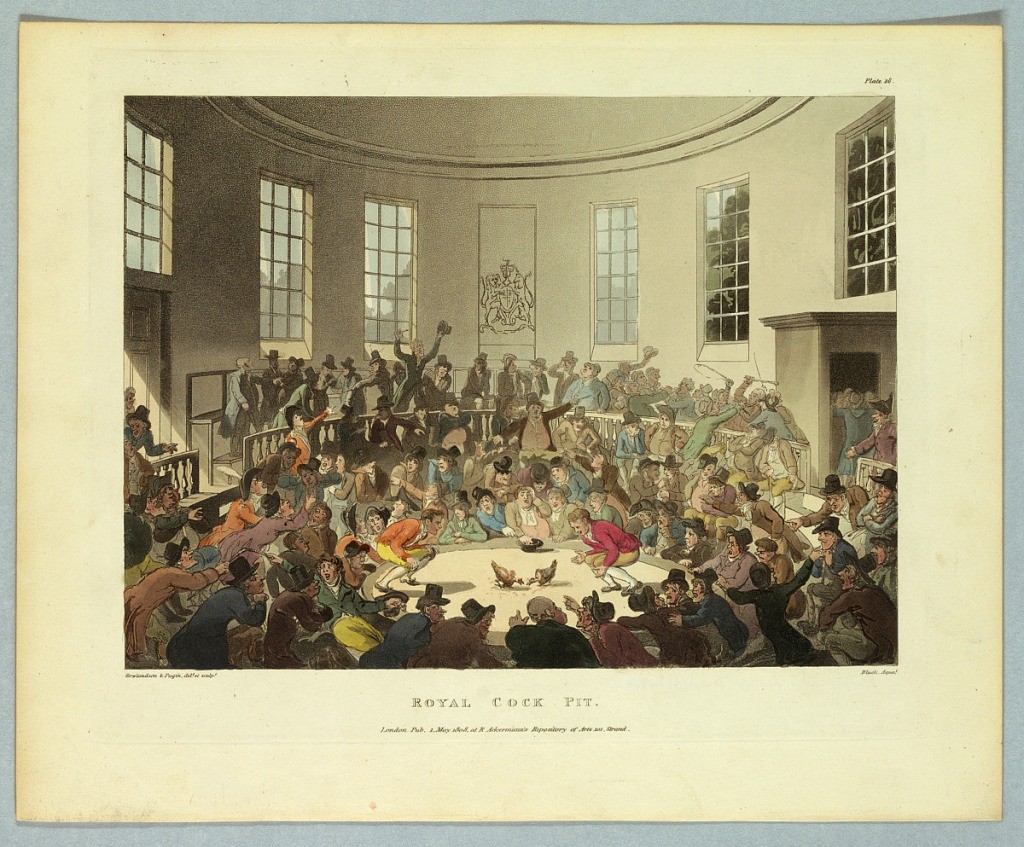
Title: Royal Cock Pit, from "Ackermann's Repository"
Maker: Thomas Rowlandson, British, 1756–1827
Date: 1808
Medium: Aquatint, brush and watercolors on paper
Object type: Print
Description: Round crowded room with put marked off center, in which two cocks are fighting, their owners nearby. The crowds are arguing and coaching. Title, artists', and publisher's names below.